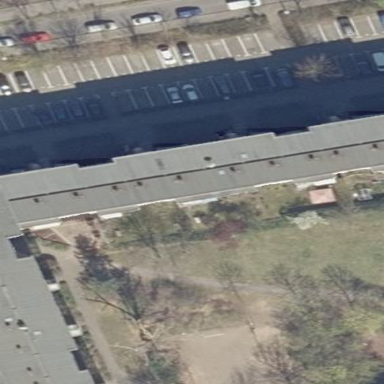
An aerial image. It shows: Building with apartments and flat roof.